Question: Count the number of objects in the diagram.
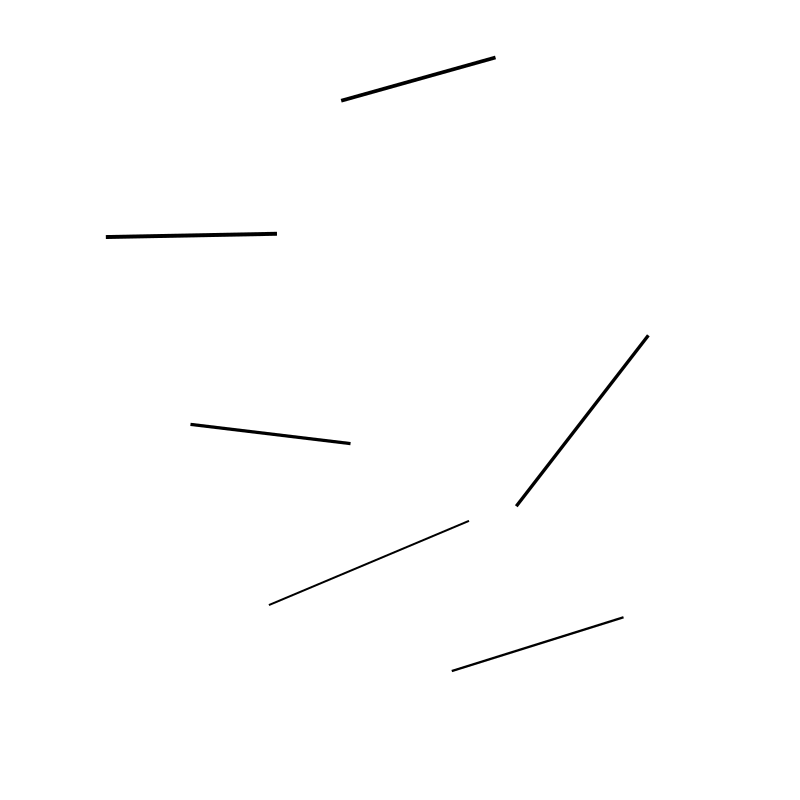
Answer: 6